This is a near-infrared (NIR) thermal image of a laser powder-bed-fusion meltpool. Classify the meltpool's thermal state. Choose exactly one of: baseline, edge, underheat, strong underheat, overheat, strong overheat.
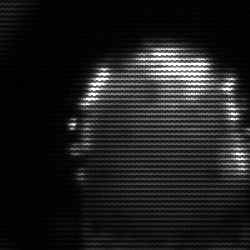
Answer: baseline